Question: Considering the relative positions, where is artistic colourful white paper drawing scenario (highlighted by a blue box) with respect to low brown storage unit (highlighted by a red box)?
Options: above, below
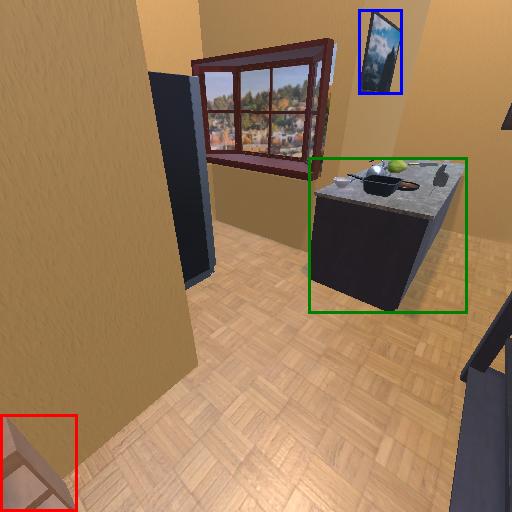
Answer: above